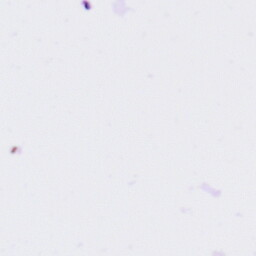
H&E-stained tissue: Tonsil